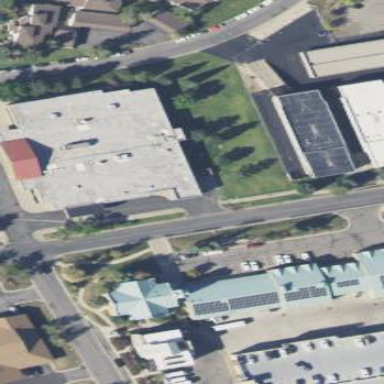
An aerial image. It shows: Building.